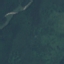
Land use / land cover class: Forest